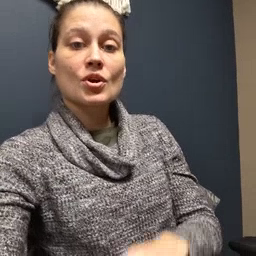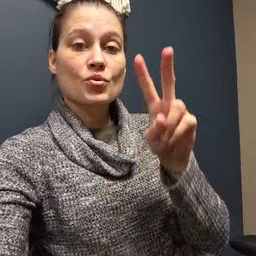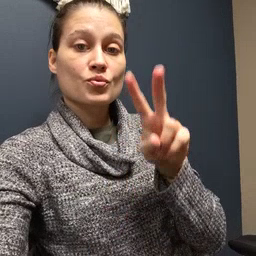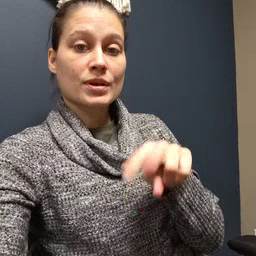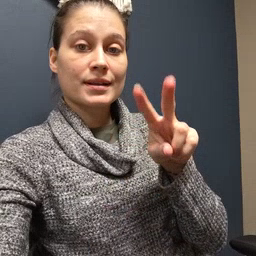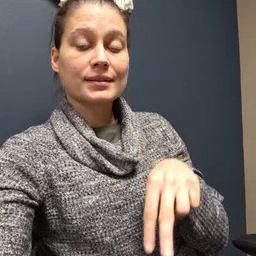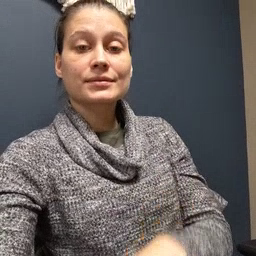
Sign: read